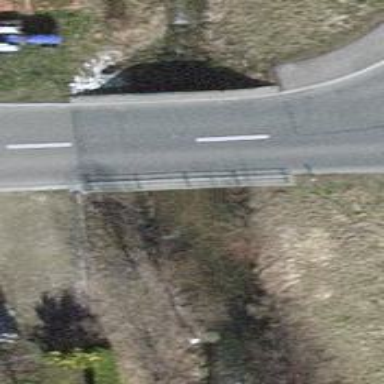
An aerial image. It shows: Culvert tunnel.